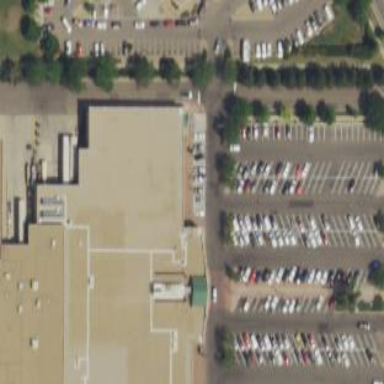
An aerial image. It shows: Supermarket located in building.